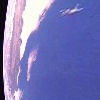
Label: water